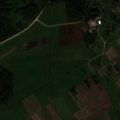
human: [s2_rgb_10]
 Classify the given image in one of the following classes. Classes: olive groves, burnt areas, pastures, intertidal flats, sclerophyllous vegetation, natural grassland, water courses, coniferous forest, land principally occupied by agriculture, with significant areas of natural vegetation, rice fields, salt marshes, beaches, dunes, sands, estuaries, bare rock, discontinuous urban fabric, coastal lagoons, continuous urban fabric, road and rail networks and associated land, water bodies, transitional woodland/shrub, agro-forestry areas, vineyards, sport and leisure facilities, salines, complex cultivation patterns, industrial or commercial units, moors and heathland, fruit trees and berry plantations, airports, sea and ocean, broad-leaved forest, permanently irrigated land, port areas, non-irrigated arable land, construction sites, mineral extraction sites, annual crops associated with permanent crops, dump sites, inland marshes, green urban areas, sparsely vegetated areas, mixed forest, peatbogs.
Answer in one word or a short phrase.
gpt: discontinuous urban fabric, non-irrigated arable land, pastures, complex cultivation patterns, broad-leaved forest, mixed forest